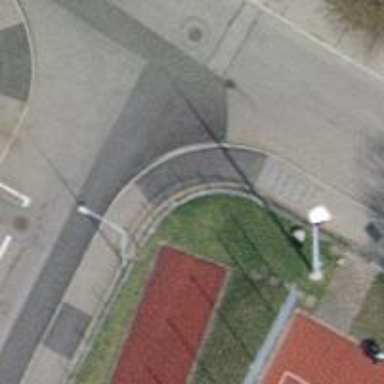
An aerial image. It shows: Sidewalk.